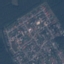
Land use / land cover class: Residential